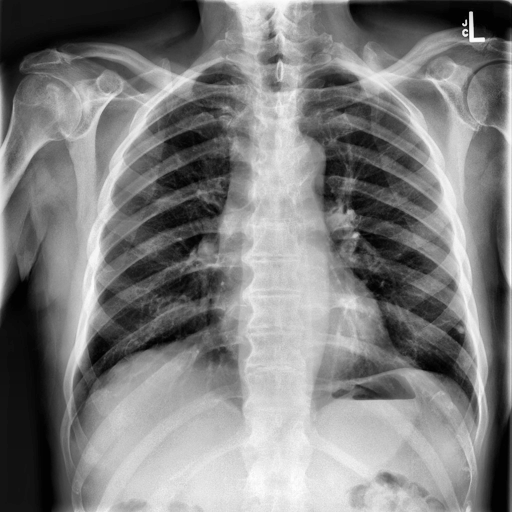
Finding: NORMAL